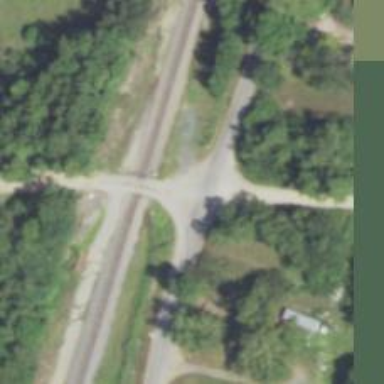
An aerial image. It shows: Tertiary road.